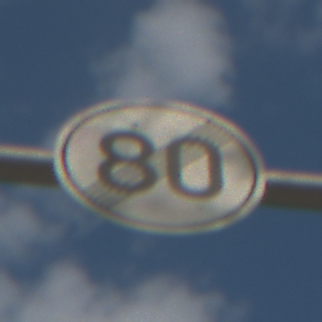
Verkehrszeichen: EndeGeschwindigkeit80
Umgebung: Outdoor, Nature
Tageszeit: MorningAfternoon
Wetter: PartlyCloudy
Licht: Natural
Jahreszeit: NotSpecified
Kontrast: HighContrast